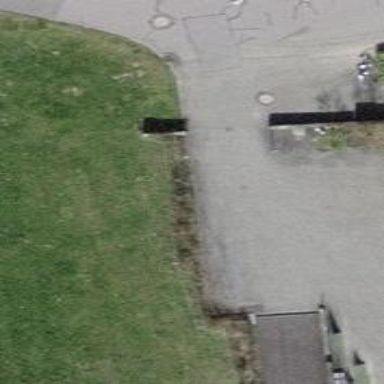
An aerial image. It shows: Gate.